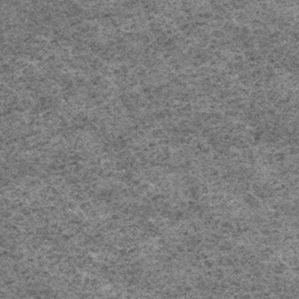
Label: frost